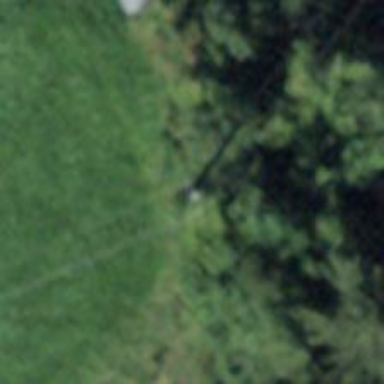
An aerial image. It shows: Power pole.